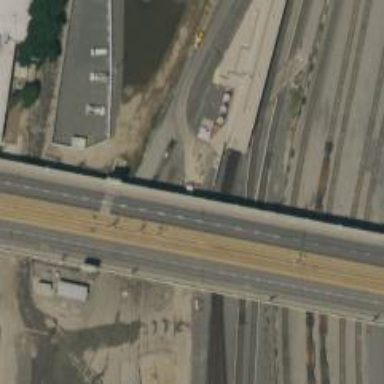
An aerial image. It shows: Bridge for light rail railway with electrified contact lines.